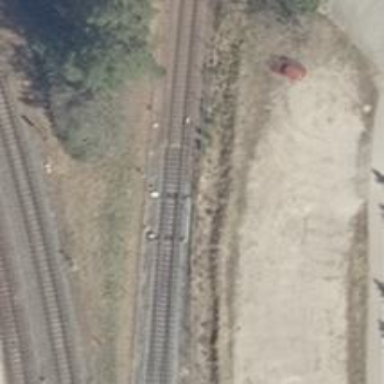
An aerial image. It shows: Railway switch.